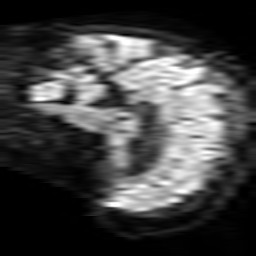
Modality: TRACE
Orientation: sagittal
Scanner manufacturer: philips
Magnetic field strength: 3 T
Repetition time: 3.794 s
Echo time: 0.06134 s